Aerial crown-view tile of a tropical tree (Barro Colorado Island, Panama), acquired 20250414:
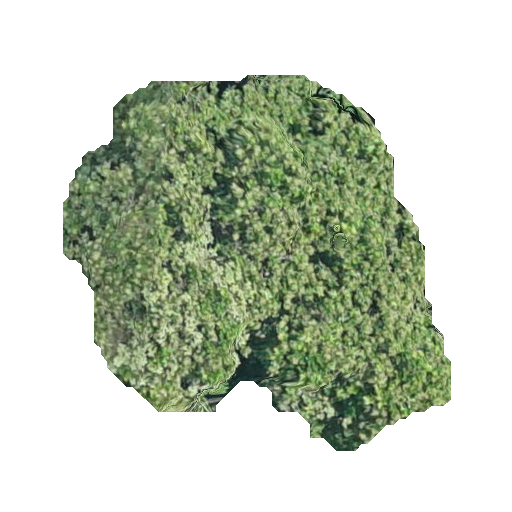
Species: Anacardium excelsum
GBIF accepted scientific name: Anacardium excelsum
Crown area: 154.644 m²